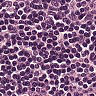
Metastatic tissue present: no